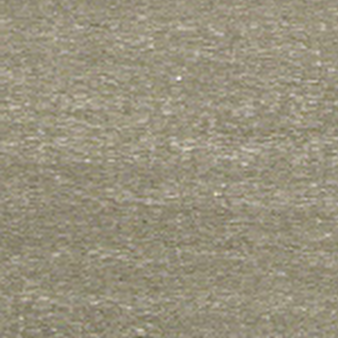
Label: other